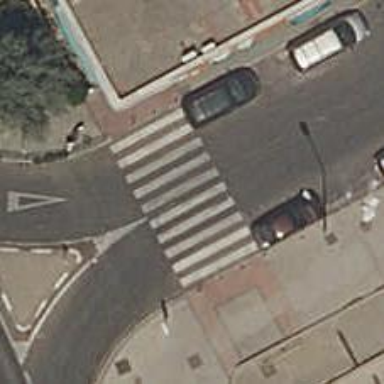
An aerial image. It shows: Zebra crossing on the road.